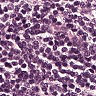
Metastatic tissue present: no